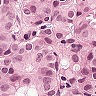
Metastatic tissue present: yes